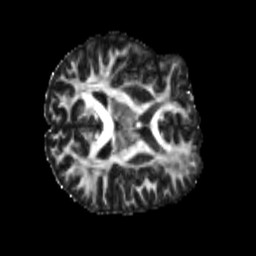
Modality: FA
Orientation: axial
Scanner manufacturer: siemens
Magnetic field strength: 3 T
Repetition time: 4 s
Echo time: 0.0594 s